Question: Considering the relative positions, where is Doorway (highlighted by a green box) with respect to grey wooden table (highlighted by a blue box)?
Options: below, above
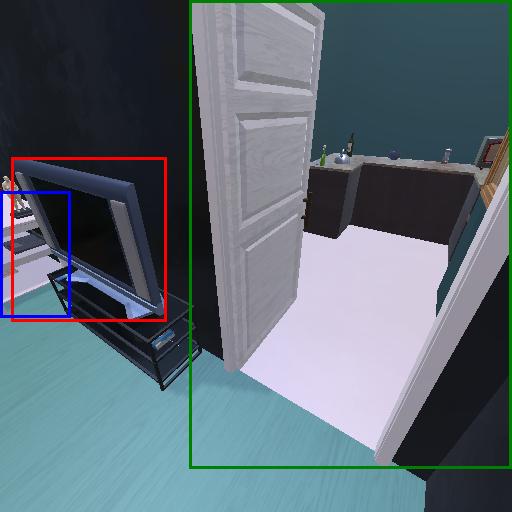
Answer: below